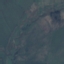
Land use / land cover: Pasture